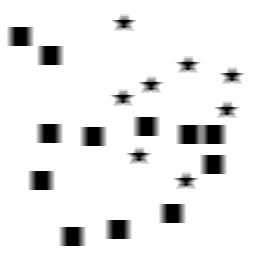
Squares: 12
Triangles: 0
Stars: 8
Total shapes: 20